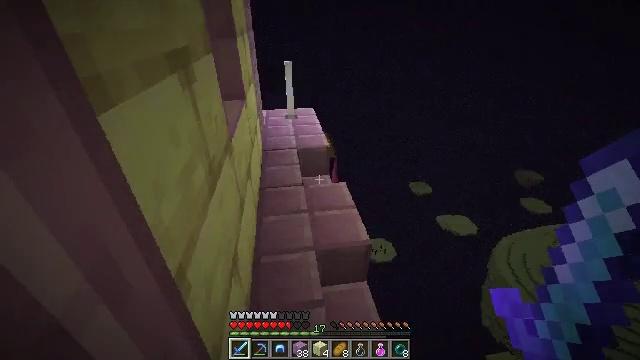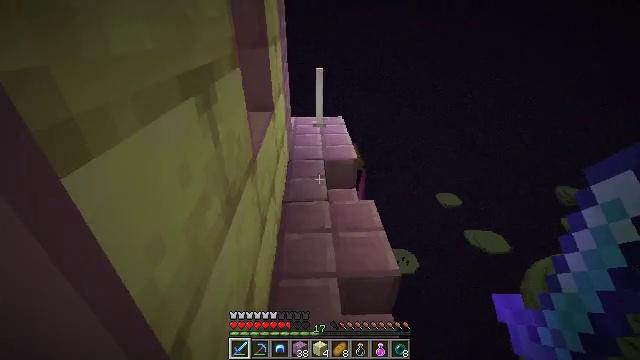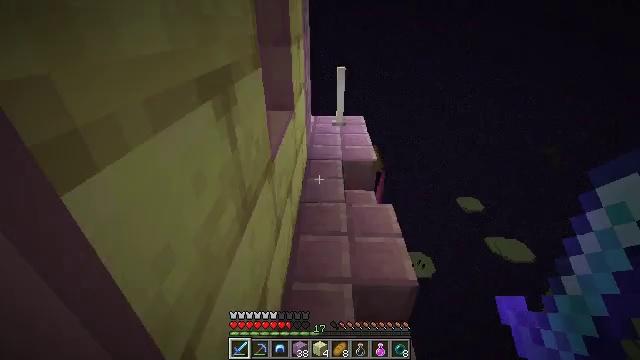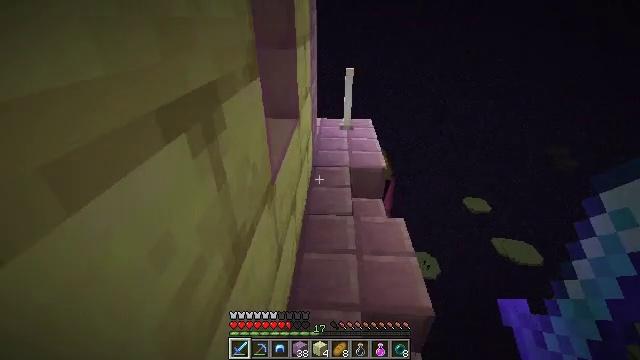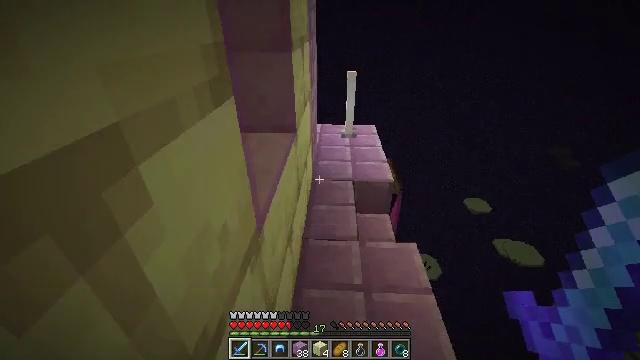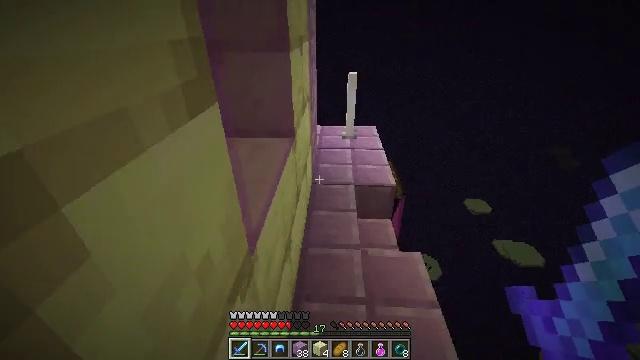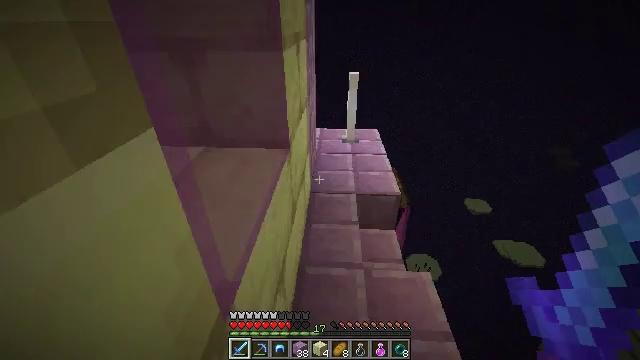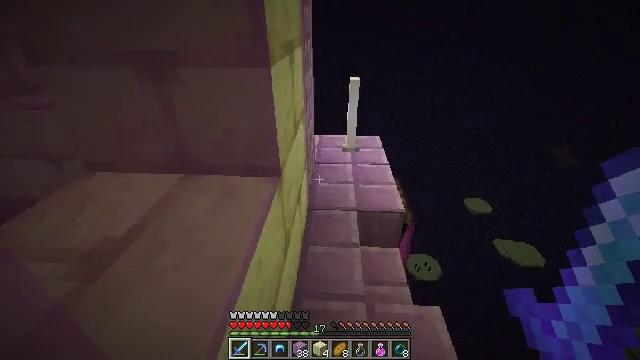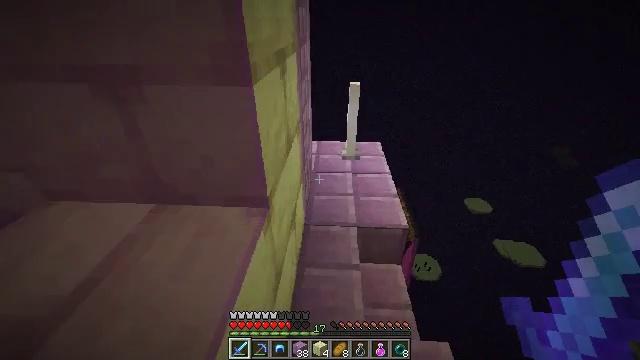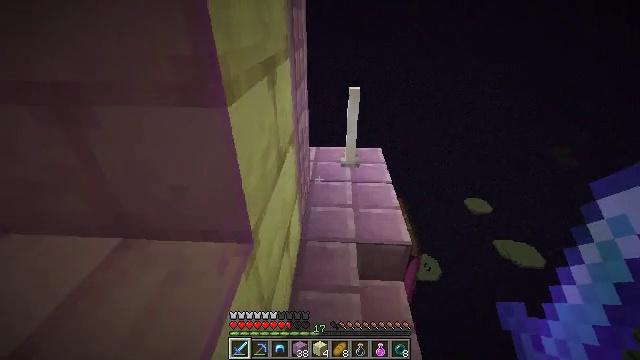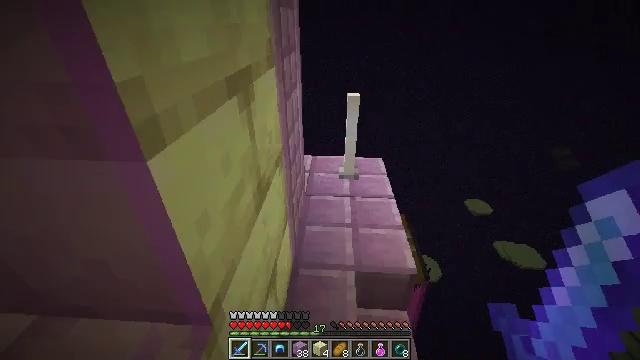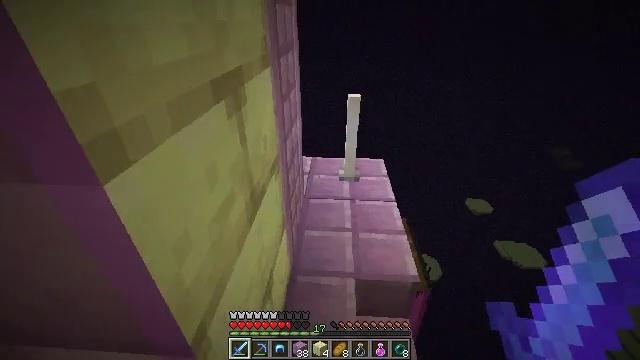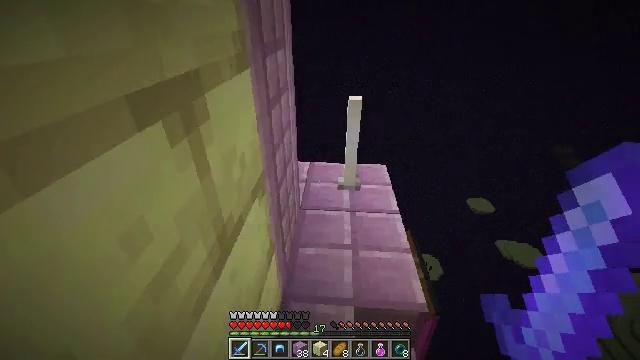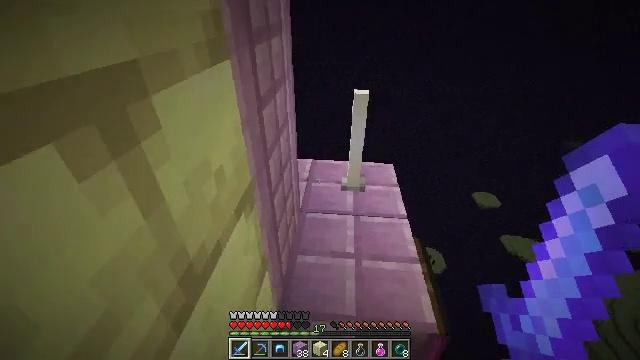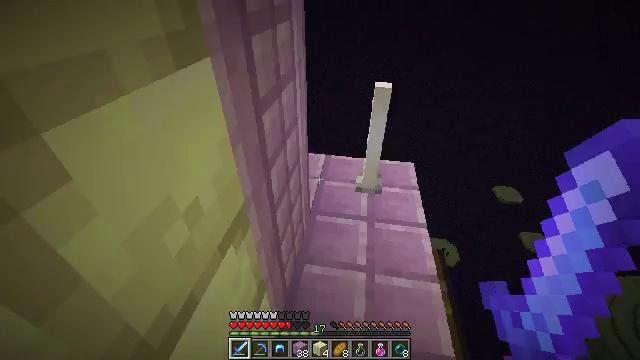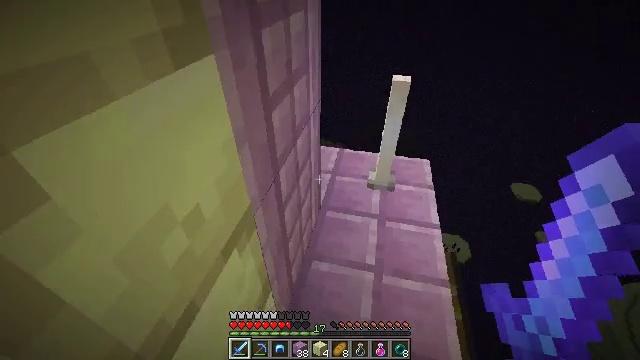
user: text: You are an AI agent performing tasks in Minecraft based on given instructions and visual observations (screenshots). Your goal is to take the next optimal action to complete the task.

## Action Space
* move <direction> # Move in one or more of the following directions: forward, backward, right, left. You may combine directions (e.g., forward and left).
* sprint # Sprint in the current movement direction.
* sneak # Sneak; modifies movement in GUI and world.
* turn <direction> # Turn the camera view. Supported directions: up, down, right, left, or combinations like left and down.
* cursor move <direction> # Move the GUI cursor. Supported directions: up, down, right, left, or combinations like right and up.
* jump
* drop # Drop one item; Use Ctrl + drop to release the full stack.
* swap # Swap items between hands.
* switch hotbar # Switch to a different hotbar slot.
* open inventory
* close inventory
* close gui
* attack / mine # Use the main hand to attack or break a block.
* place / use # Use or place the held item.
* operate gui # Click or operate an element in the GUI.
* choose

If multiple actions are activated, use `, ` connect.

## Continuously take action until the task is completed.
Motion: motion action
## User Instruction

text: Mine the end rod.
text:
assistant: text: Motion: move forward, turn left and up
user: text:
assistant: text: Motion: move forward, turn left
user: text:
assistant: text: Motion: move forward, turn left
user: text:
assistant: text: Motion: move forward
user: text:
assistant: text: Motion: move forward
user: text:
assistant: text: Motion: move forward, sprint
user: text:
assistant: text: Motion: move forward, sprint
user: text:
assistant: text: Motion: move forward, sprint
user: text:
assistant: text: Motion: move forward, sprint
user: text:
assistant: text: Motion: move forward, sprint
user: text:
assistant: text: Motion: move forward, sprint
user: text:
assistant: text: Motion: move forward, sprint
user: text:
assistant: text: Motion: move forward, turn left and down
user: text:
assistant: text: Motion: move forward, turn left and down
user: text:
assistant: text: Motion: move forward, turn left and down
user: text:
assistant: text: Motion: move forward, turn down
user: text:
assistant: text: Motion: turn right and down
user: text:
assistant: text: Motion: turn right and down
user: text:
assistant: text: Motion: turn right, attack / mine
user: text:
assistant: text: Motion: attack / mine
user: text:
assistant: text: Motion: attack / mine
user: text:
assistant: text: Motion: move forward
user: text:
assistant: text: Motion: move forward
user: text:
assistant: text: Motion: move forward, turn left
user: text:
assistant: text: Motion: no_op